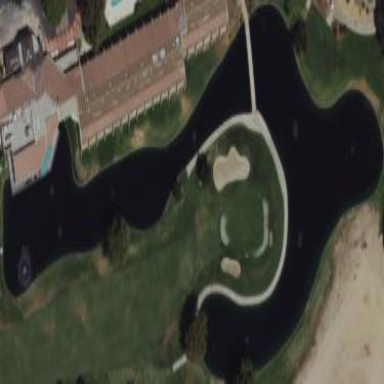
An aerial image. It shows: Water hazard on golf course.